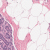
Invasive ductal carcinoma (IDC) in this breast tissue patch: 0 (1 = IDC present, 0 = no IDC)